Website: macys
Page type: delivery-shipping
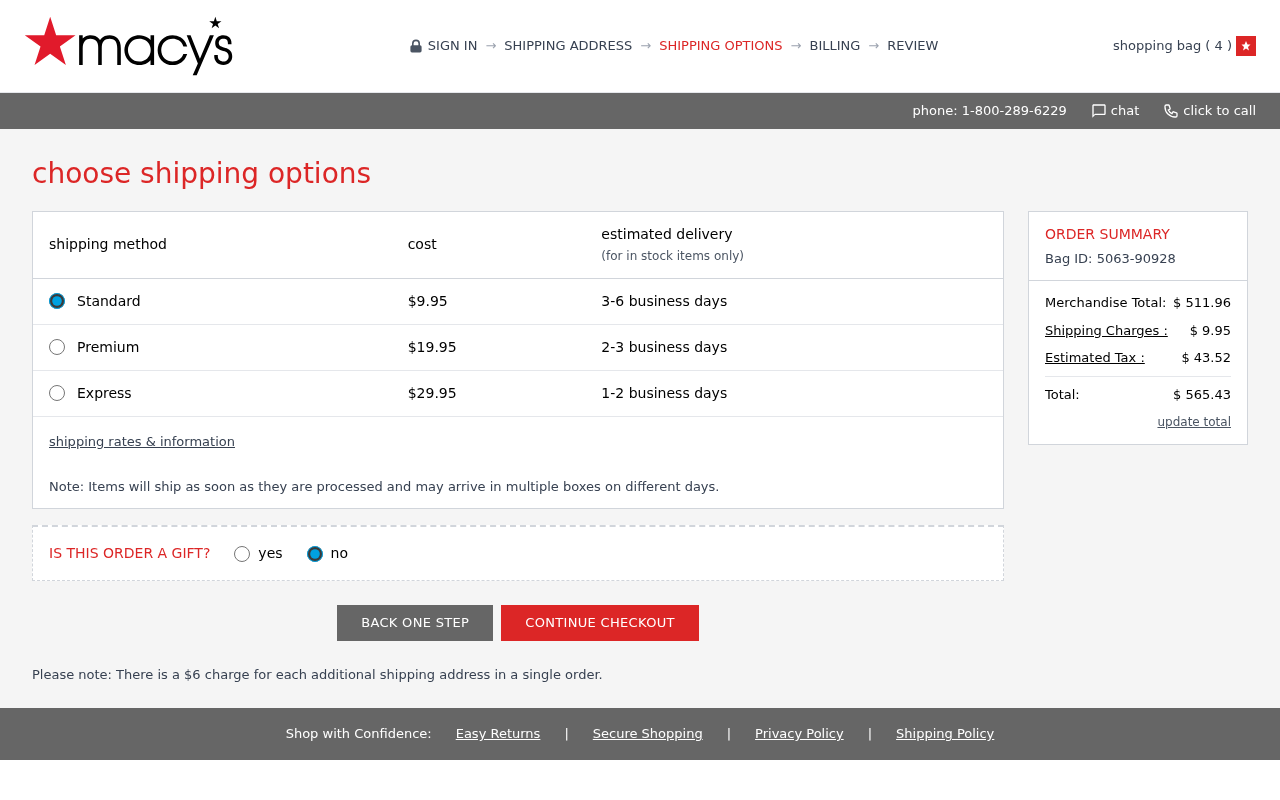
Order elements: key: ORDER_NUM_ITEMS
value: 4
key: ORDER_SHIPPING_COST
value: $ 9.95
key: ORDER_SHIPPING_COST
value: $9.95
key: ORDER_ID
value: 5063-90928
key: ORDER_SUBTOTAL
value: $ 511.96
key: ORDER_TAX
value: $ 43.52
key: ORDER_TOTAL
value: $ 565.43